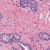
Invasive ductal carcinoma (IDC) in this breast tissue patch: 0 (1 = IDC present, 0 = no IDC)